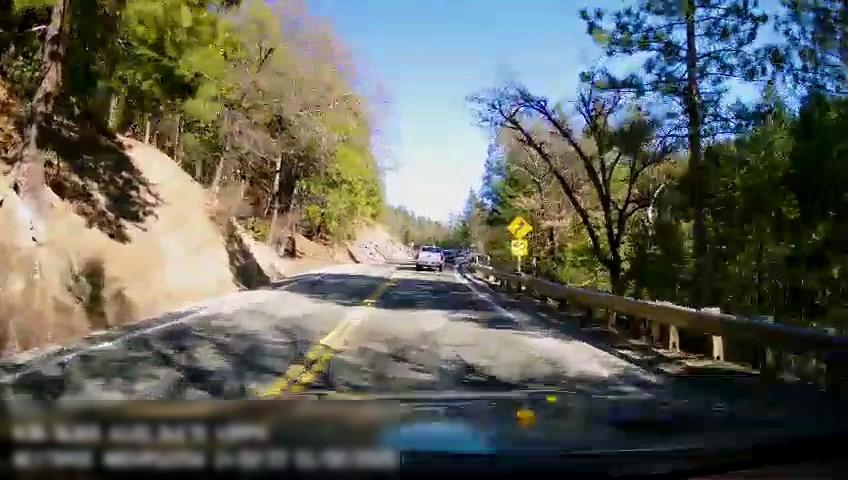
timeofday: Day
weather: Sunny
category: Drivable Space
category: Drivable Space
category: Vehicles | Truck
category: Vehicles | Car
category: Lanes | Opposite Lane
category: Lanes | Current Lane
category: Lanes | Opposite Lane
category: Lanes | Current Lane
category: Traffic | Signs
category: Traffic | Signs